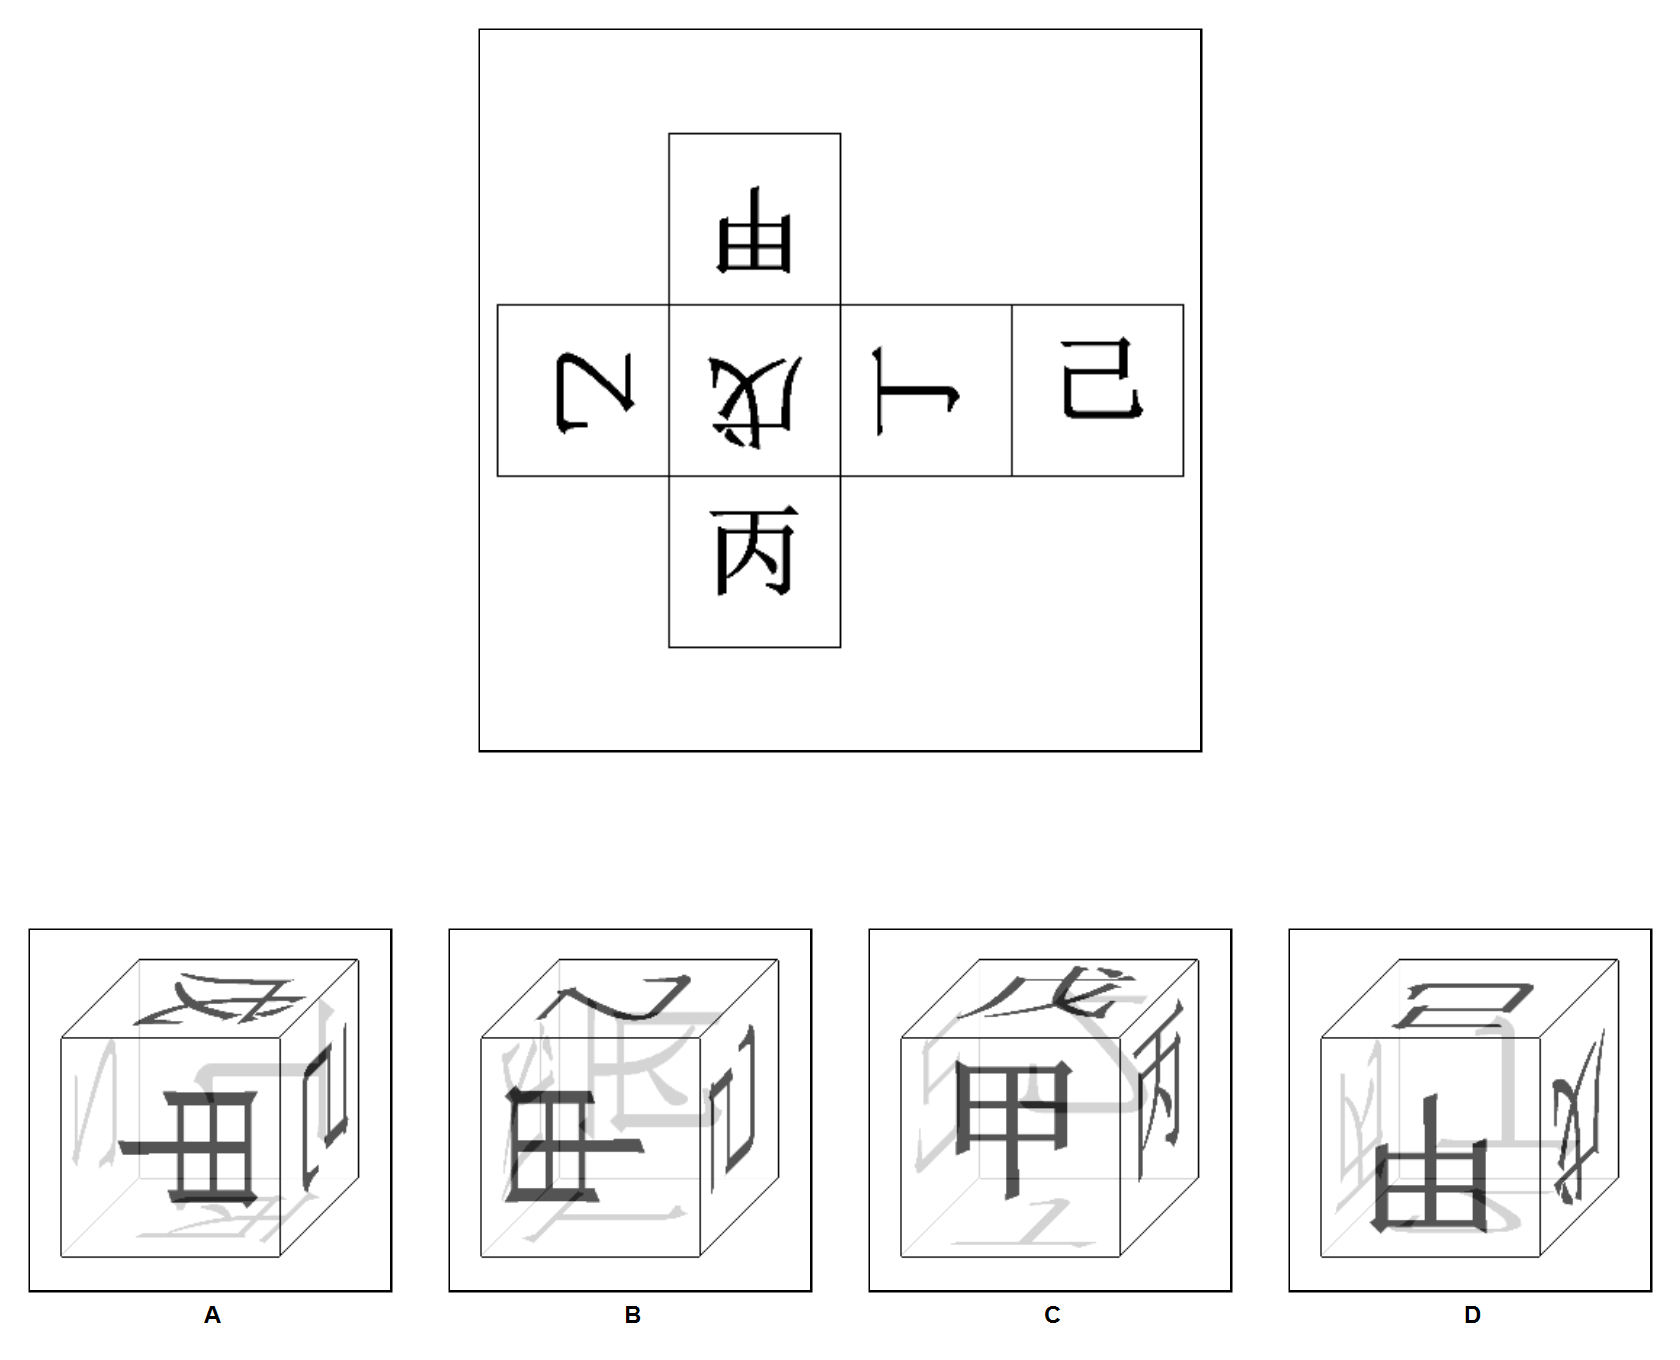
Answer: B